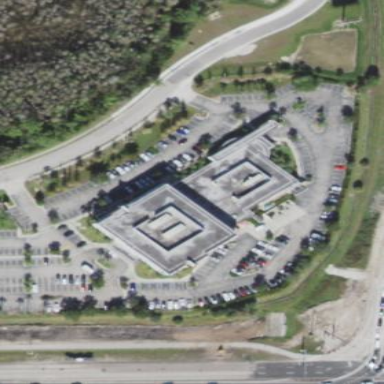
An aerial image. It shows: Building.